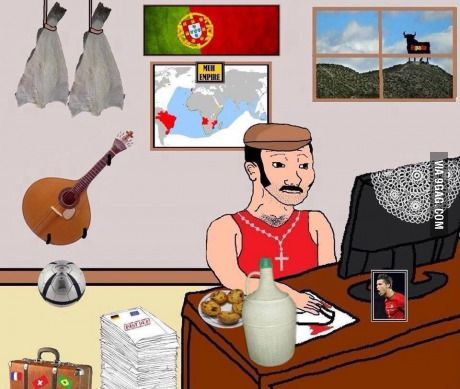
Label: 5_Wojak_with_Background